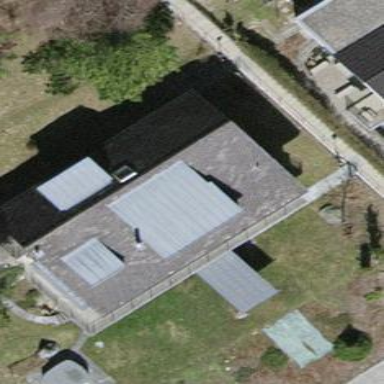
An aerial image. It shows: Simple and straightforward house.